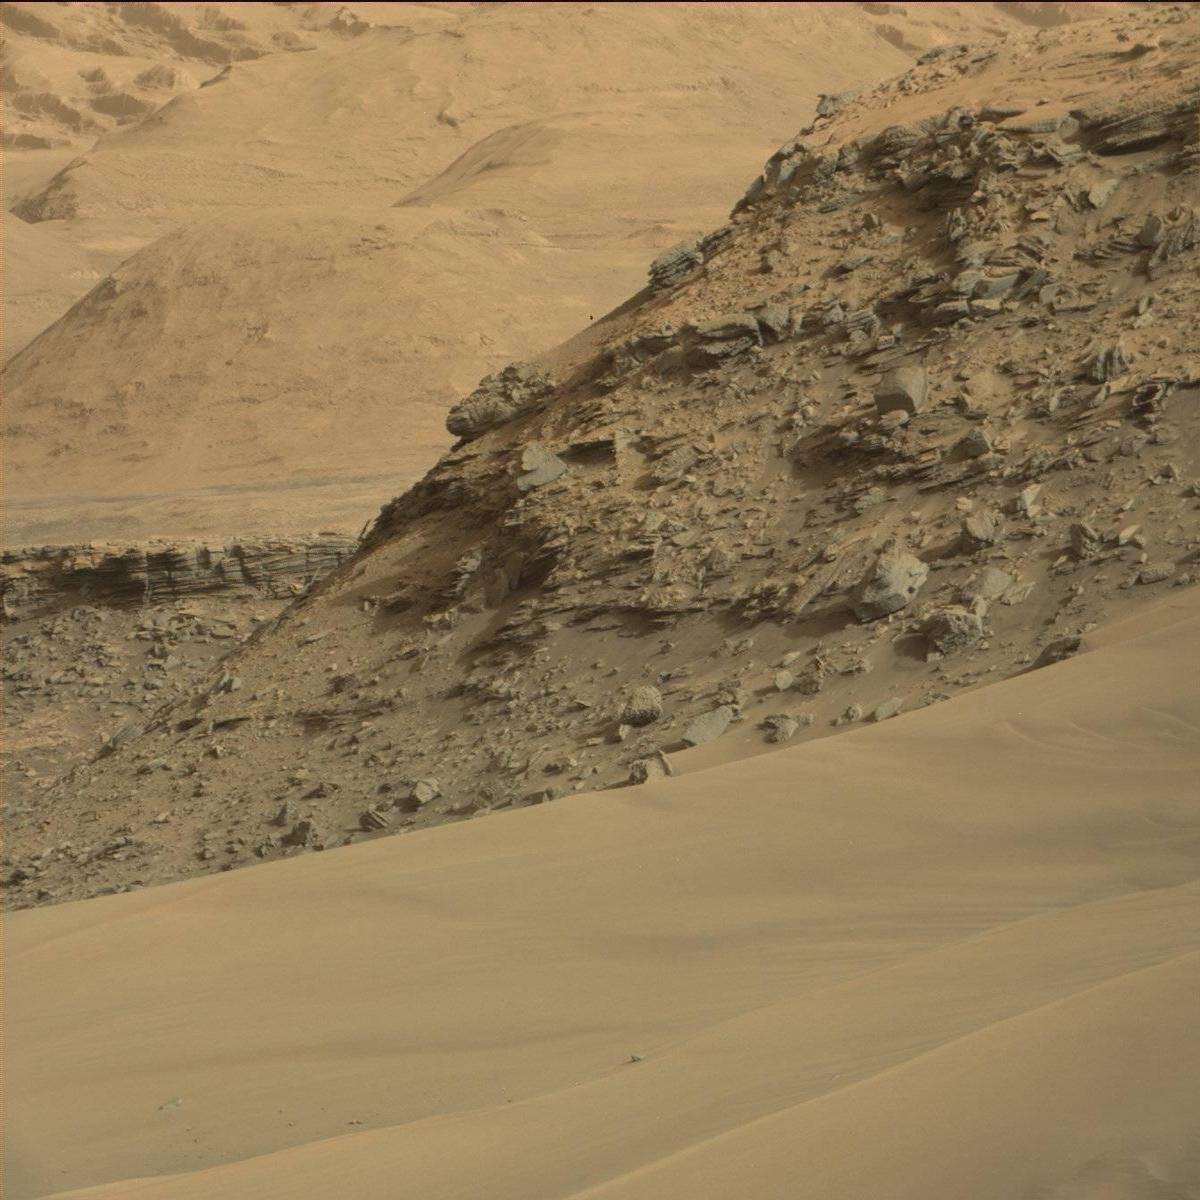
Terrain classes present: Bedrock, Ridge, Rock, Sand / Soil